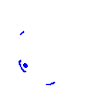
Particle: electron